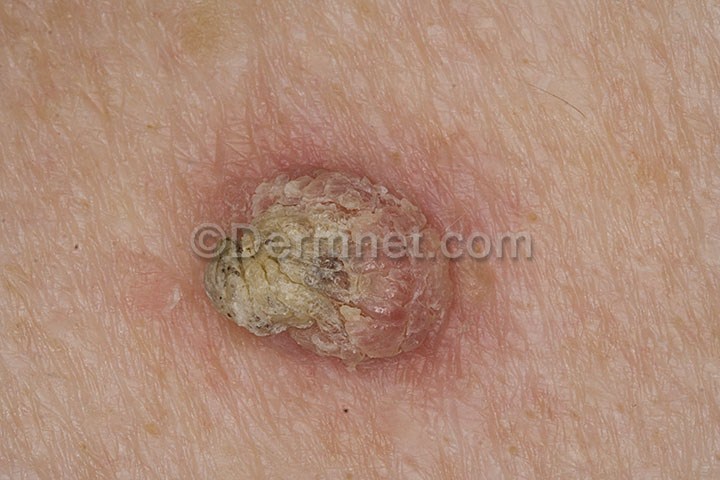
Disease: Seborrheic Keratoses and other Benign Tumors